Field crop: tomato
Growth stage: 1
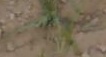
Species: cyperus